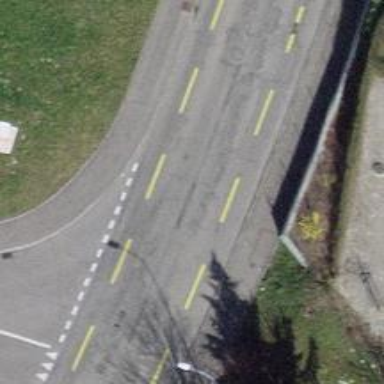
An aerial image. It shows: Tertiary road with asphalt surface including cycle lane.